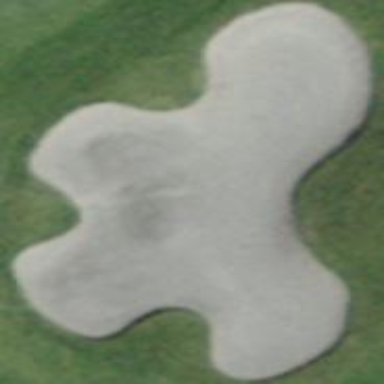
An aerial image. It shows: Sand bunker on golf course.